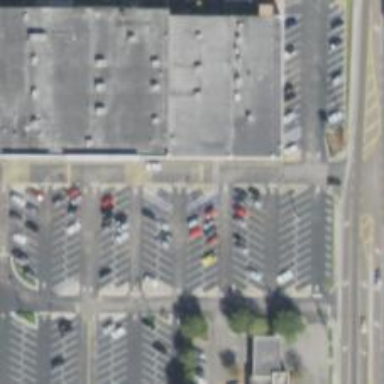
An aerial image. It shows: Parking space is available.